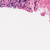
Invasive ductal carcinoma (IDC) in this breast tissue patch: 0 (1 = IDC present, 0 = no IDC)